Question: I want to include some binary not Java-related files in my Eclipse plugin, so I can access them later from within the Java code of the plugin.
1)
As far as I understand I can add some files and folders to include in a build in the "Build / Binary Build" section of the Build Configuration:

Unfortunately the folder "folder-to-include" and all files beneath are not copied to the "bin" folder (or anywhere else) after building the plugin. Did I misunderstand that dialog? I always thought of the "bin" folder as the "root" of the built project / plugin. What is the proper way to include binary files in the build?
2) If I managed to include my files in the built plugin, how do I determine the path to them so I can open and work with them in one of the Java classes of the plugin?
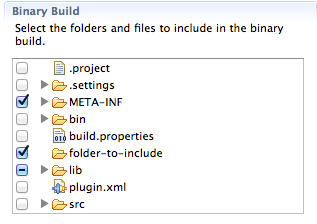
Answer: Everything you check in the build should be included in the plug-in jar at the top level (the 'bin' directory is handled specially).
To find an object in a plug-in use:
'''
URL url = FileLocator.find(bundle, new Path(path), null);
'''
where 'path' is a relative path in the plug-in and 'bundle' is the plug-in 'Bundle'. You can get the 'Bundle' from the 'BundleContext' passed to the plug-in activator or by using 'Platform.getBundle("plugin id")'
The URL returned from this will use the 'bundle' scheme, to convert it to a 'file' URL use:
'''
URL fileURL = FileLocator.toFileURL(url);
'''
The file URL returned may be in a temporary location.
Update: When you run your plug-in from with Eclipse (with Run / Eclipse Application) then no jar is built and the folders are not copied anywhere. You still use the 'FileLocator' API to access the folders and the paths are the same.